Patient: sex F, age 36
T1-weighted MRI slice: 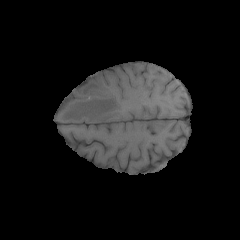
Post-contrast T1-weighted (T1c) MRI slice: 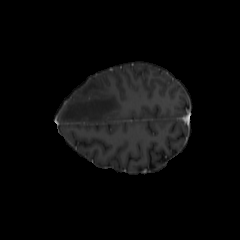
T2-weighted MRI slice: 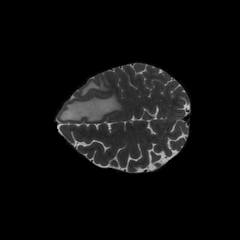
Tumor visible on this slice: yes
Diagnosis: Glioblastoma, IDH-wildtype
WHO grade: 4